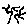
Label: tree